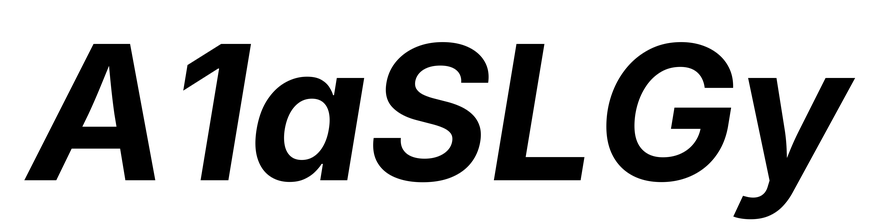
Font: Inter-Italic_Bold_Italic